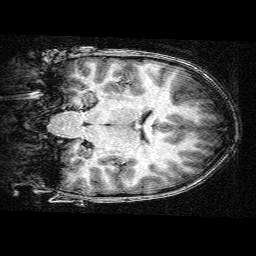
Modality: T1w
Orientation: coronal
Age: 12
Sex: male
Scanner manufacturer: siemens
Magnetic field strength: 3 T
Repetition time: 2.3 s
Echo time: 0.00336 s